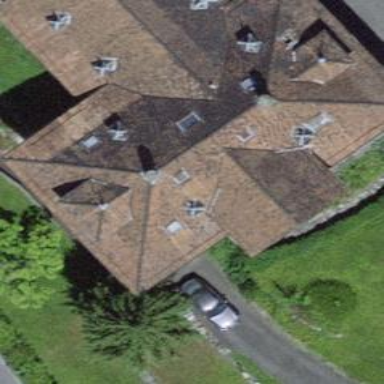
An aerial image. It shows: Residential building with hipped roof.